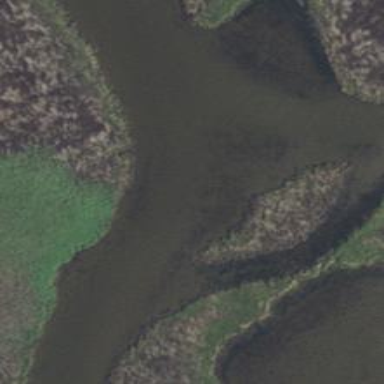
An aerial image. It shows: Wetland area.